Interaction volume radius: 10 \u00c5
Interaction volume height: 25 \u00c5
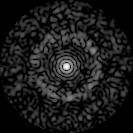
Disorder parameter: 0.8476